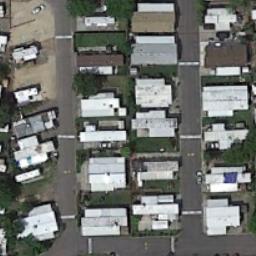
Label: residential